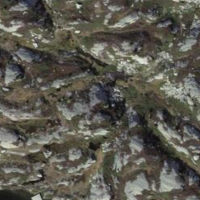
EUNIS habitat code: 31
Species observed at this site:
Pinguicula leptoceras